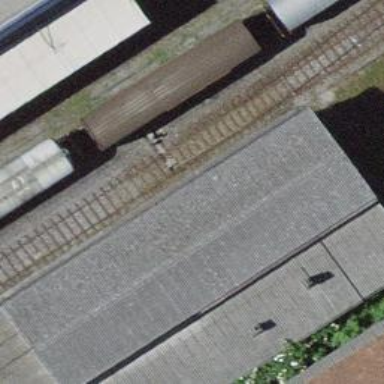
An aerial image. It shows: Railway yard with one track. The railway is electrified with contact line.